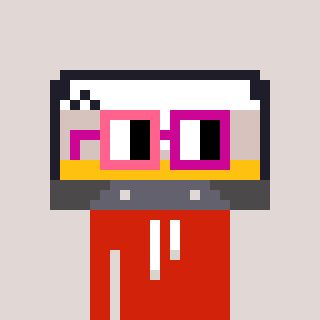
a pixel art character with square pink and red glasses, a cassette tape-shaped head and a red-colored body on a warm background